Interaction volume radius: 5 \u00c5
Interaction volume height: 25 \u00c5
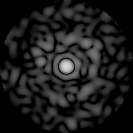
Disorder parameter: 0.8513